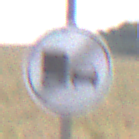
Verkehrszeichen: EndeUeberholverbotKraftfahrzeuge
Umgebung: Outdoor, Nature
Tageszeit: Midday
Wetter: PartlyCloudy
Licht: Natural
Jahreszeit: NotSpecified
Kontrast: HighContrast